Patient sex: F
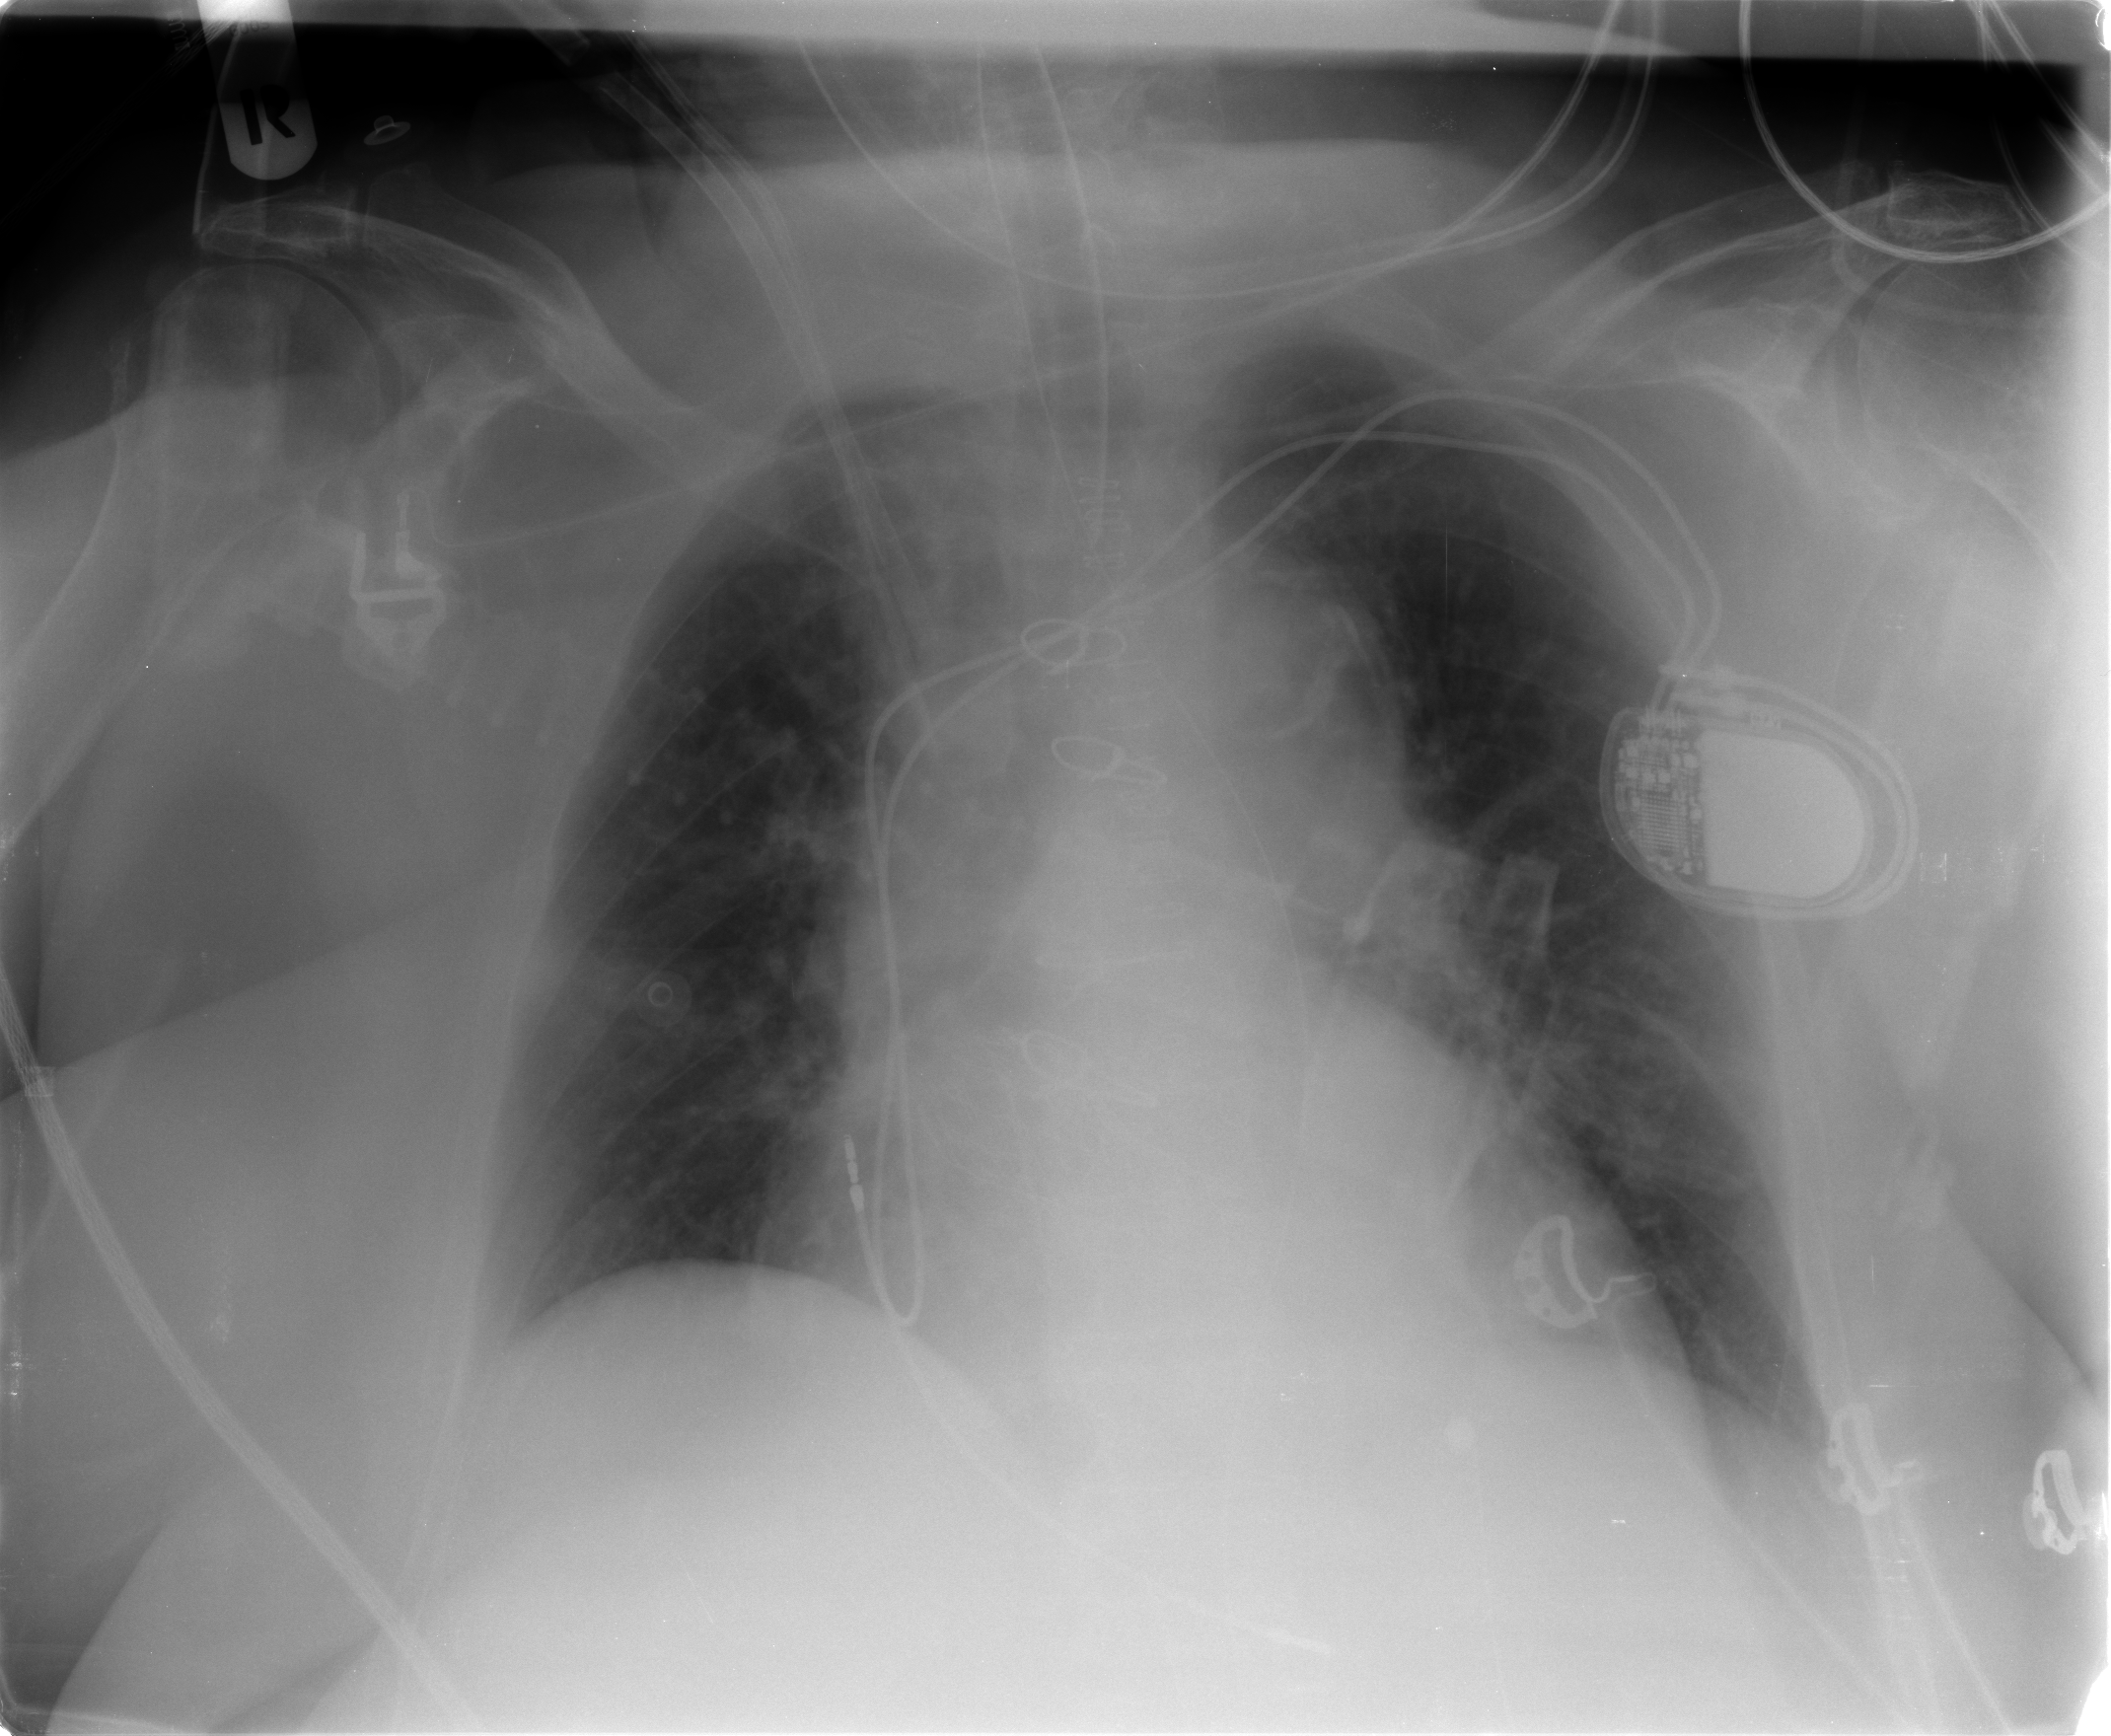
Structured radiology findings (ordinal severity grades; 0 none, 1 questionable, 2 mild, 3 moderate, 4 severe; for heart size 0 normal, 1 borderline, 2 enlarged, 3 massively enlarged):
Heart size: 2
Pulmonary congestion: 0
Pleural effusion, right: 1
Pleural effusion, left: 0
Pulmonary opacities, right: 0
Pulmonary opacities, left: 0
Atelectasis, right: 0
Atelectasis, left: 0